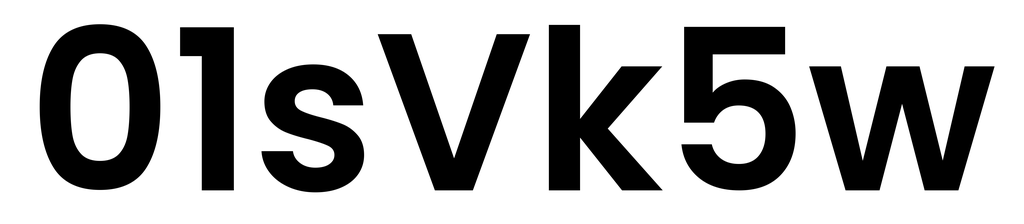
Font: Poppins-SemiBold